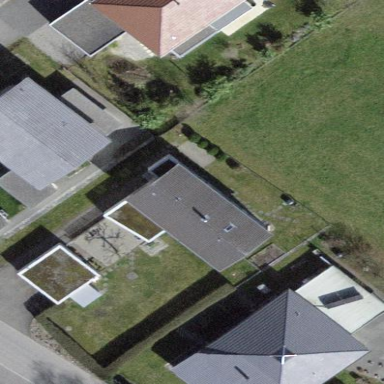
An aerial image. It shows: Building with tiled roof.